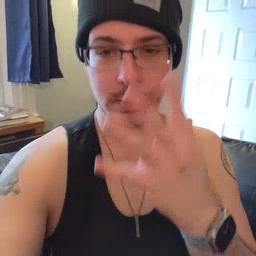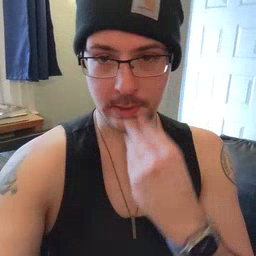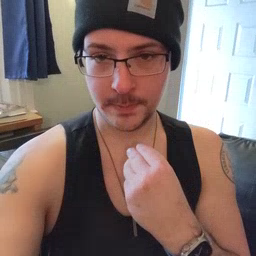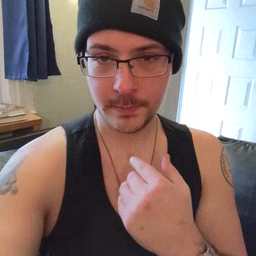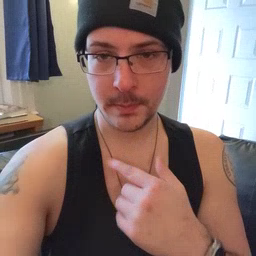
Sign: sleep